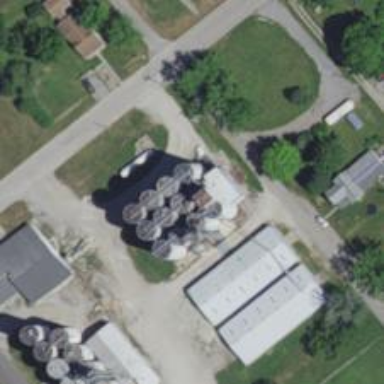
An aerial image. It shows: Silo.